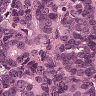
Metastatic tissue present: yes